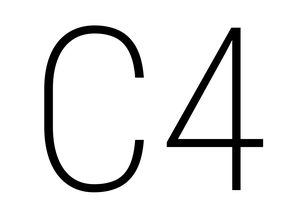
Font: Roboto_Condensed_ExtraLight